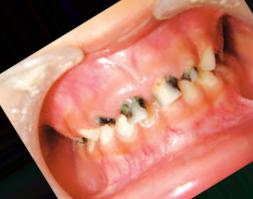
Condition: Caries